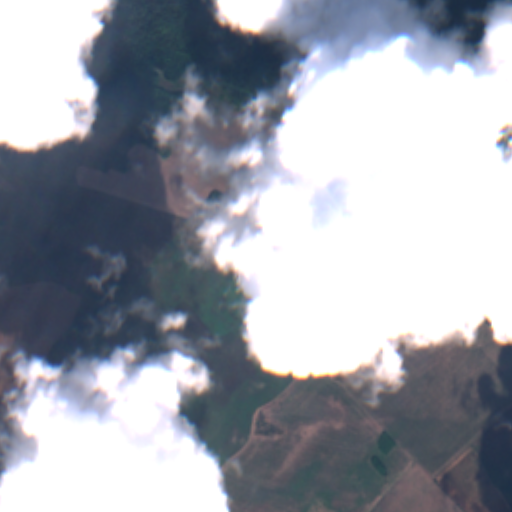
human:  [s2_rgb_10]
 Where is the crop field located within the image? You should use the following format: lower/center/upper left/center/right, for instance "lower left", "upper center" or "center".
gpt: The crop field is located in the left of the image.
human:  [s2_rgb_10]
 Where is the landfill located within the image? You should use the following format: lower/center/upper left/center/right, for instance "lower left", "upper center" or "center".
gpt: The landfill is located in the lower center of the image.
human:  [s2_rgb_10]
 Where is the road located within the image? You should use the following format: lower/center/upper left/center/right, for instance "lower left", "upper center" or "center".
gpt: There is no road in the image.